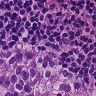
Metastatic tissue present: yes